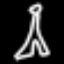
Label: The Eiffel Tower